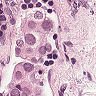
Metastatic tissue present: yes